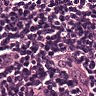
Metastatic tissue present: no